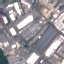
Land use / land cover: Industrial